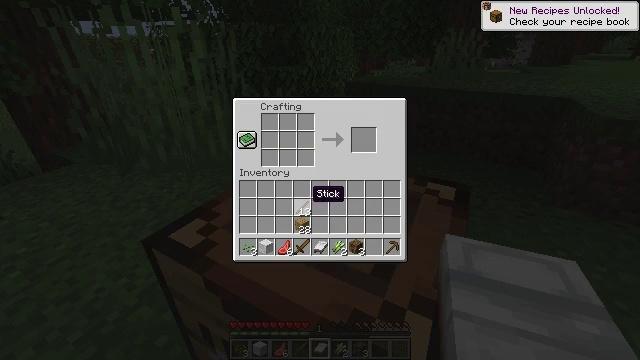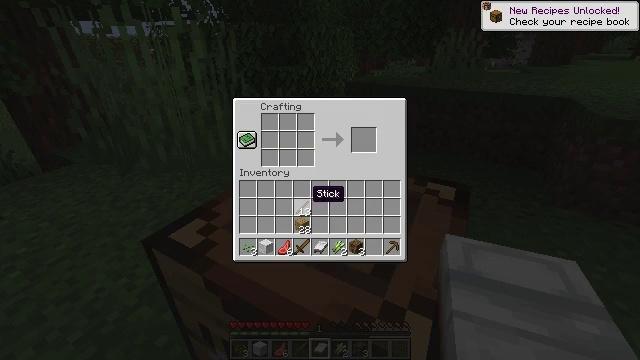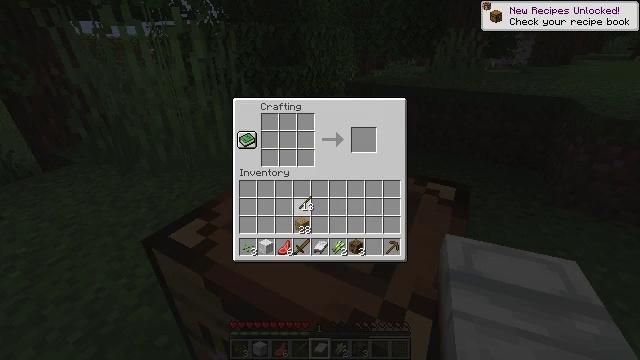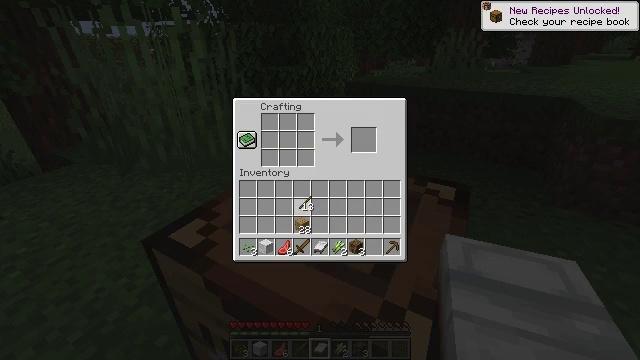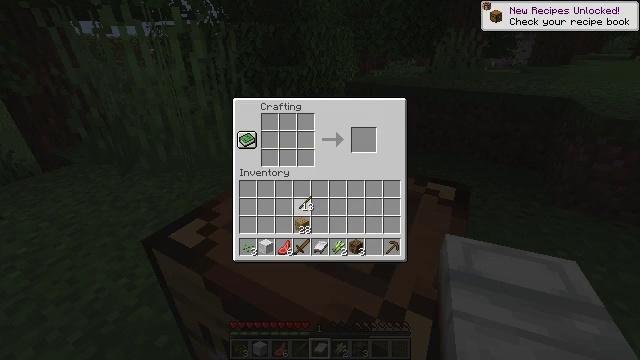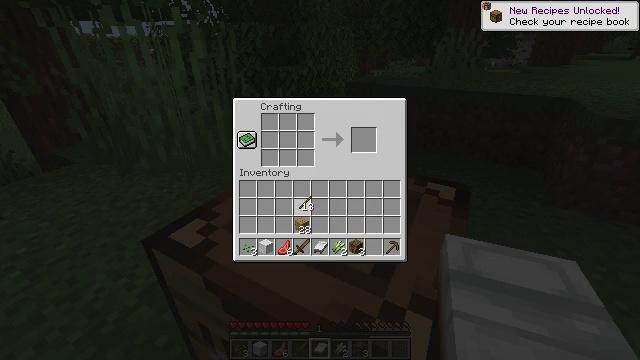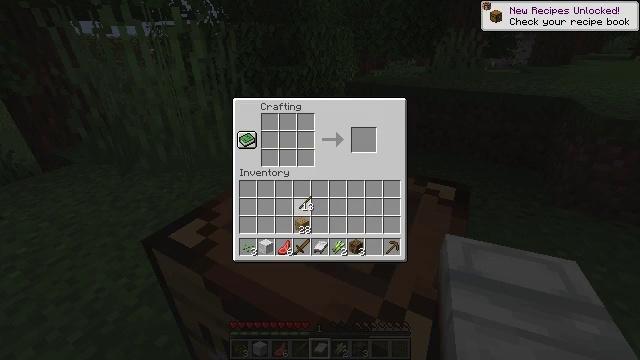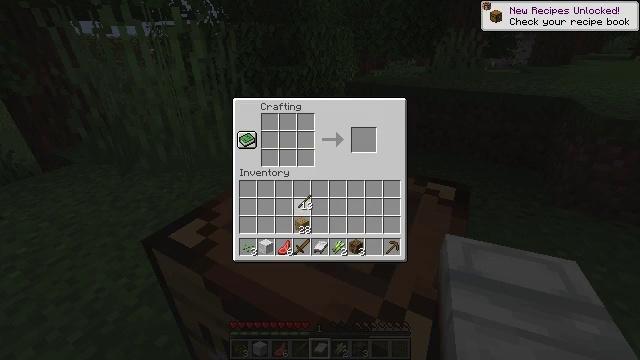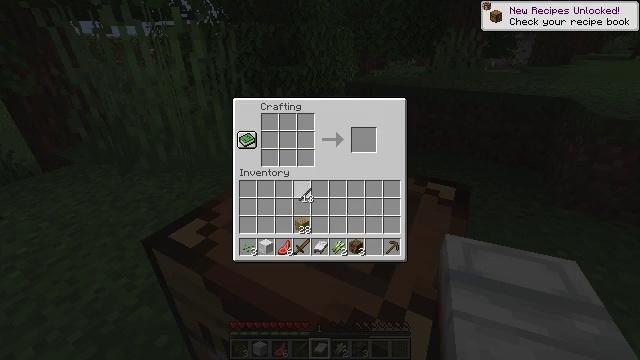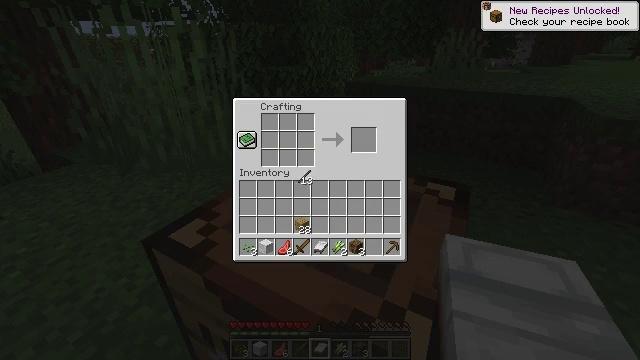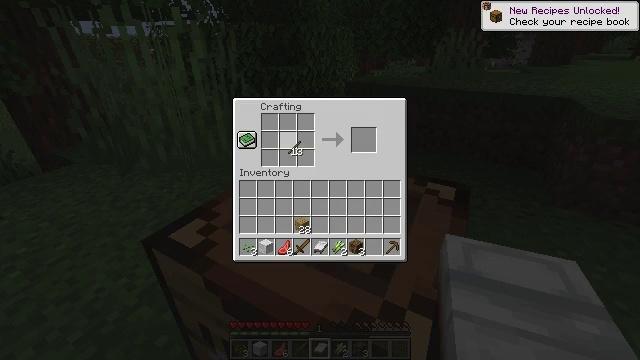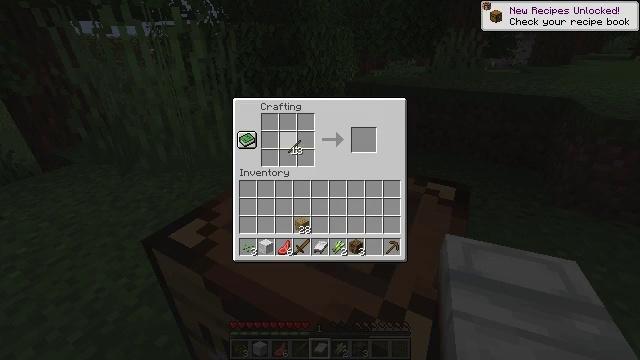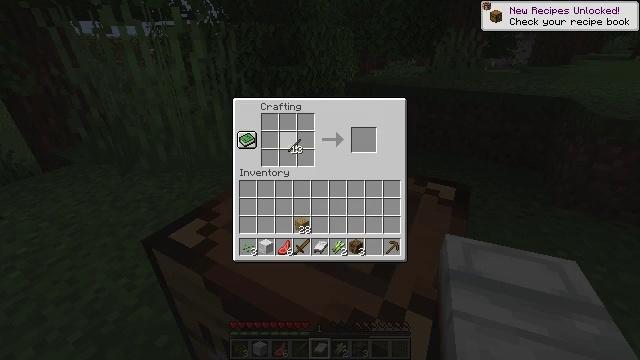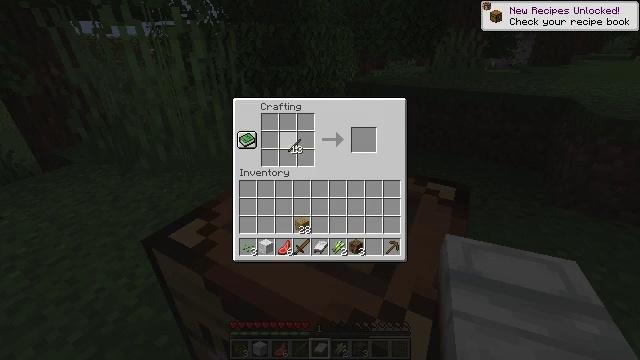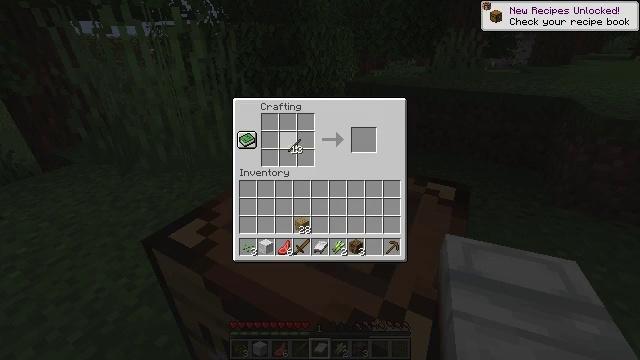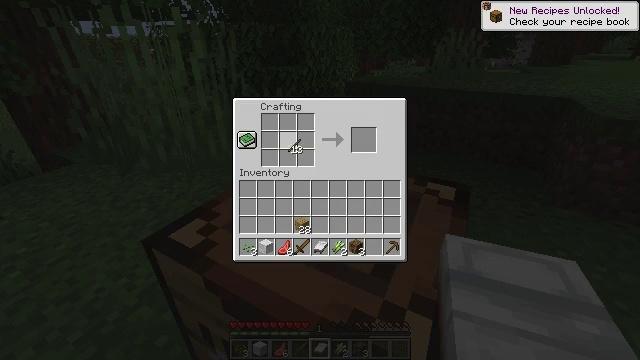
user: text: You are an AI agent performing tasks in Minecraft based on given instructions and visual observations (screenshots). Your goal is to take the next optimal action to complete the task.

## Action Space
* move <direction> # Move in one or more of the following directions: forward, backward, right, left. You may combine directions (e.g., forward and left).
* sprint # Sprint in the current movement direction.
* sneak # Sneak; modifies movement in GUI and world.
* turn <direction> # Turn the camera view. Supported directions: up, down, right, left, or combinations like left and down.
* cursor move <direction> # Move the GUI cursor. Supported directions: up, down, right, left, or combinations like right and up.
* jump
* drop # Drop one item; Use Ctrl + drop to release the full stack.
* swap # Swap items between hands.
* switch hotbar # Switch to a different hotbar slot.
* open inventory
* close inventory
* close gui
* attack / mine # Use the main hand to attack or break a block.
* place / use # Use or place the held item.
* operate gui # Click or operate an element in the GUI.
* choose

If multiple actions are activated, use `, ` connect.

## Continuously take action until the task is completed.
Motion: motion action
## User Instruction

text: Create a wooden hoe on the crafting table.
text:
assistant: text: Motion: no_op
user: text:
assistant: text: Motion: operate gui
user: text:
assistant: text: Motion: operate gui
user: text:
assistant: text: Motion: operate gui
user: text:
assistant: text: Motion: no_op
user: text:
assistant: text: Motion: no_op
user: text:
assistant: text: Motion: no_op
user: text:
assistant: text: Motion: cursor move up
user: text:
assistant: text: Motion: cursor move up
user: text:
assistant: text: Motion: cursor move left and up
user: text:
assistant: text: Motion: no_op
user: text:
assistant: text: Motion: no_op
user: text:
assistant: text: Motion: no_op
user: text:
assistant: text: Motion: no_op
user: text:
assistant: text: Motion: no_op
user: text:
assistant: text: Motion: no_op
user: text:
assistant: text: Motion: no_op
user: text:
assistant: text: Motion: no_op
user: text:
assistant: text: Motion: no_op
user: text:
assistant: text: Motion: no_op
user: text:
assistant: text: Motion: no_op
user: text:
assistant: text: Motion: no_op
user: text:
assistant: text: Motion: no_op
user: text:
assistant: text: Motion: no_op
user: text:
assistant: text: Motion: no_op
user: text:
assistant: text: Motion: no_op
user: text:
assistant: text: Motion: no_op
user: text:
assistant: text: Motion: choose
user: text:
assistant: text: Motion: choose
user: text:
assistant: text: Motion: choose